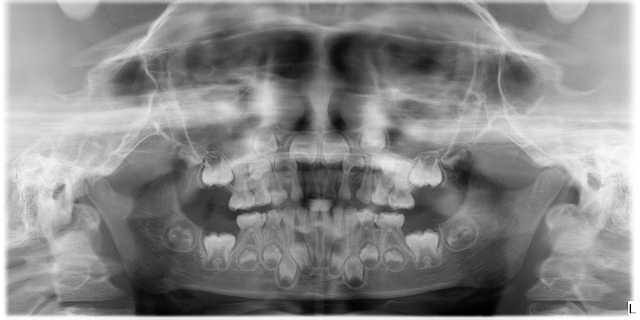
child